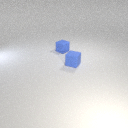
small blue rubber cube in front of small blue rubber cube